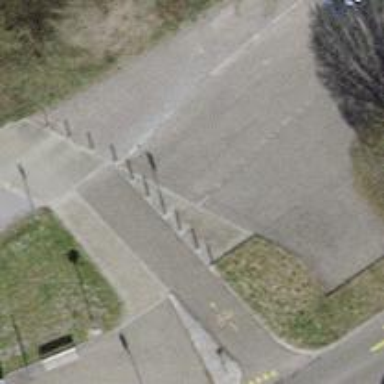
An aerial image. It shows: Bollard barrier.